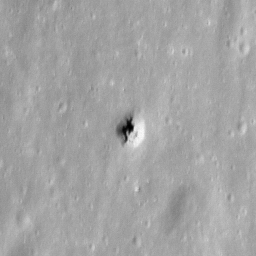
Pit: Stevinus 11
Host crater: Stevinus
Host type: impact_melt
Lunar coordinates: latitude -32.33, longitude 54.774